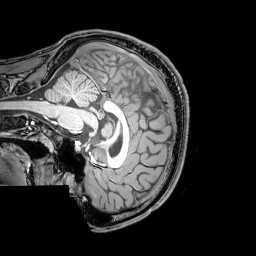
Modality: T1w
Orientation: sagittal
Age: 22
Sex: male
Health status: healthy
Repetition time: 0.081 s
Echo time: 0.037 s